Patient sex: F
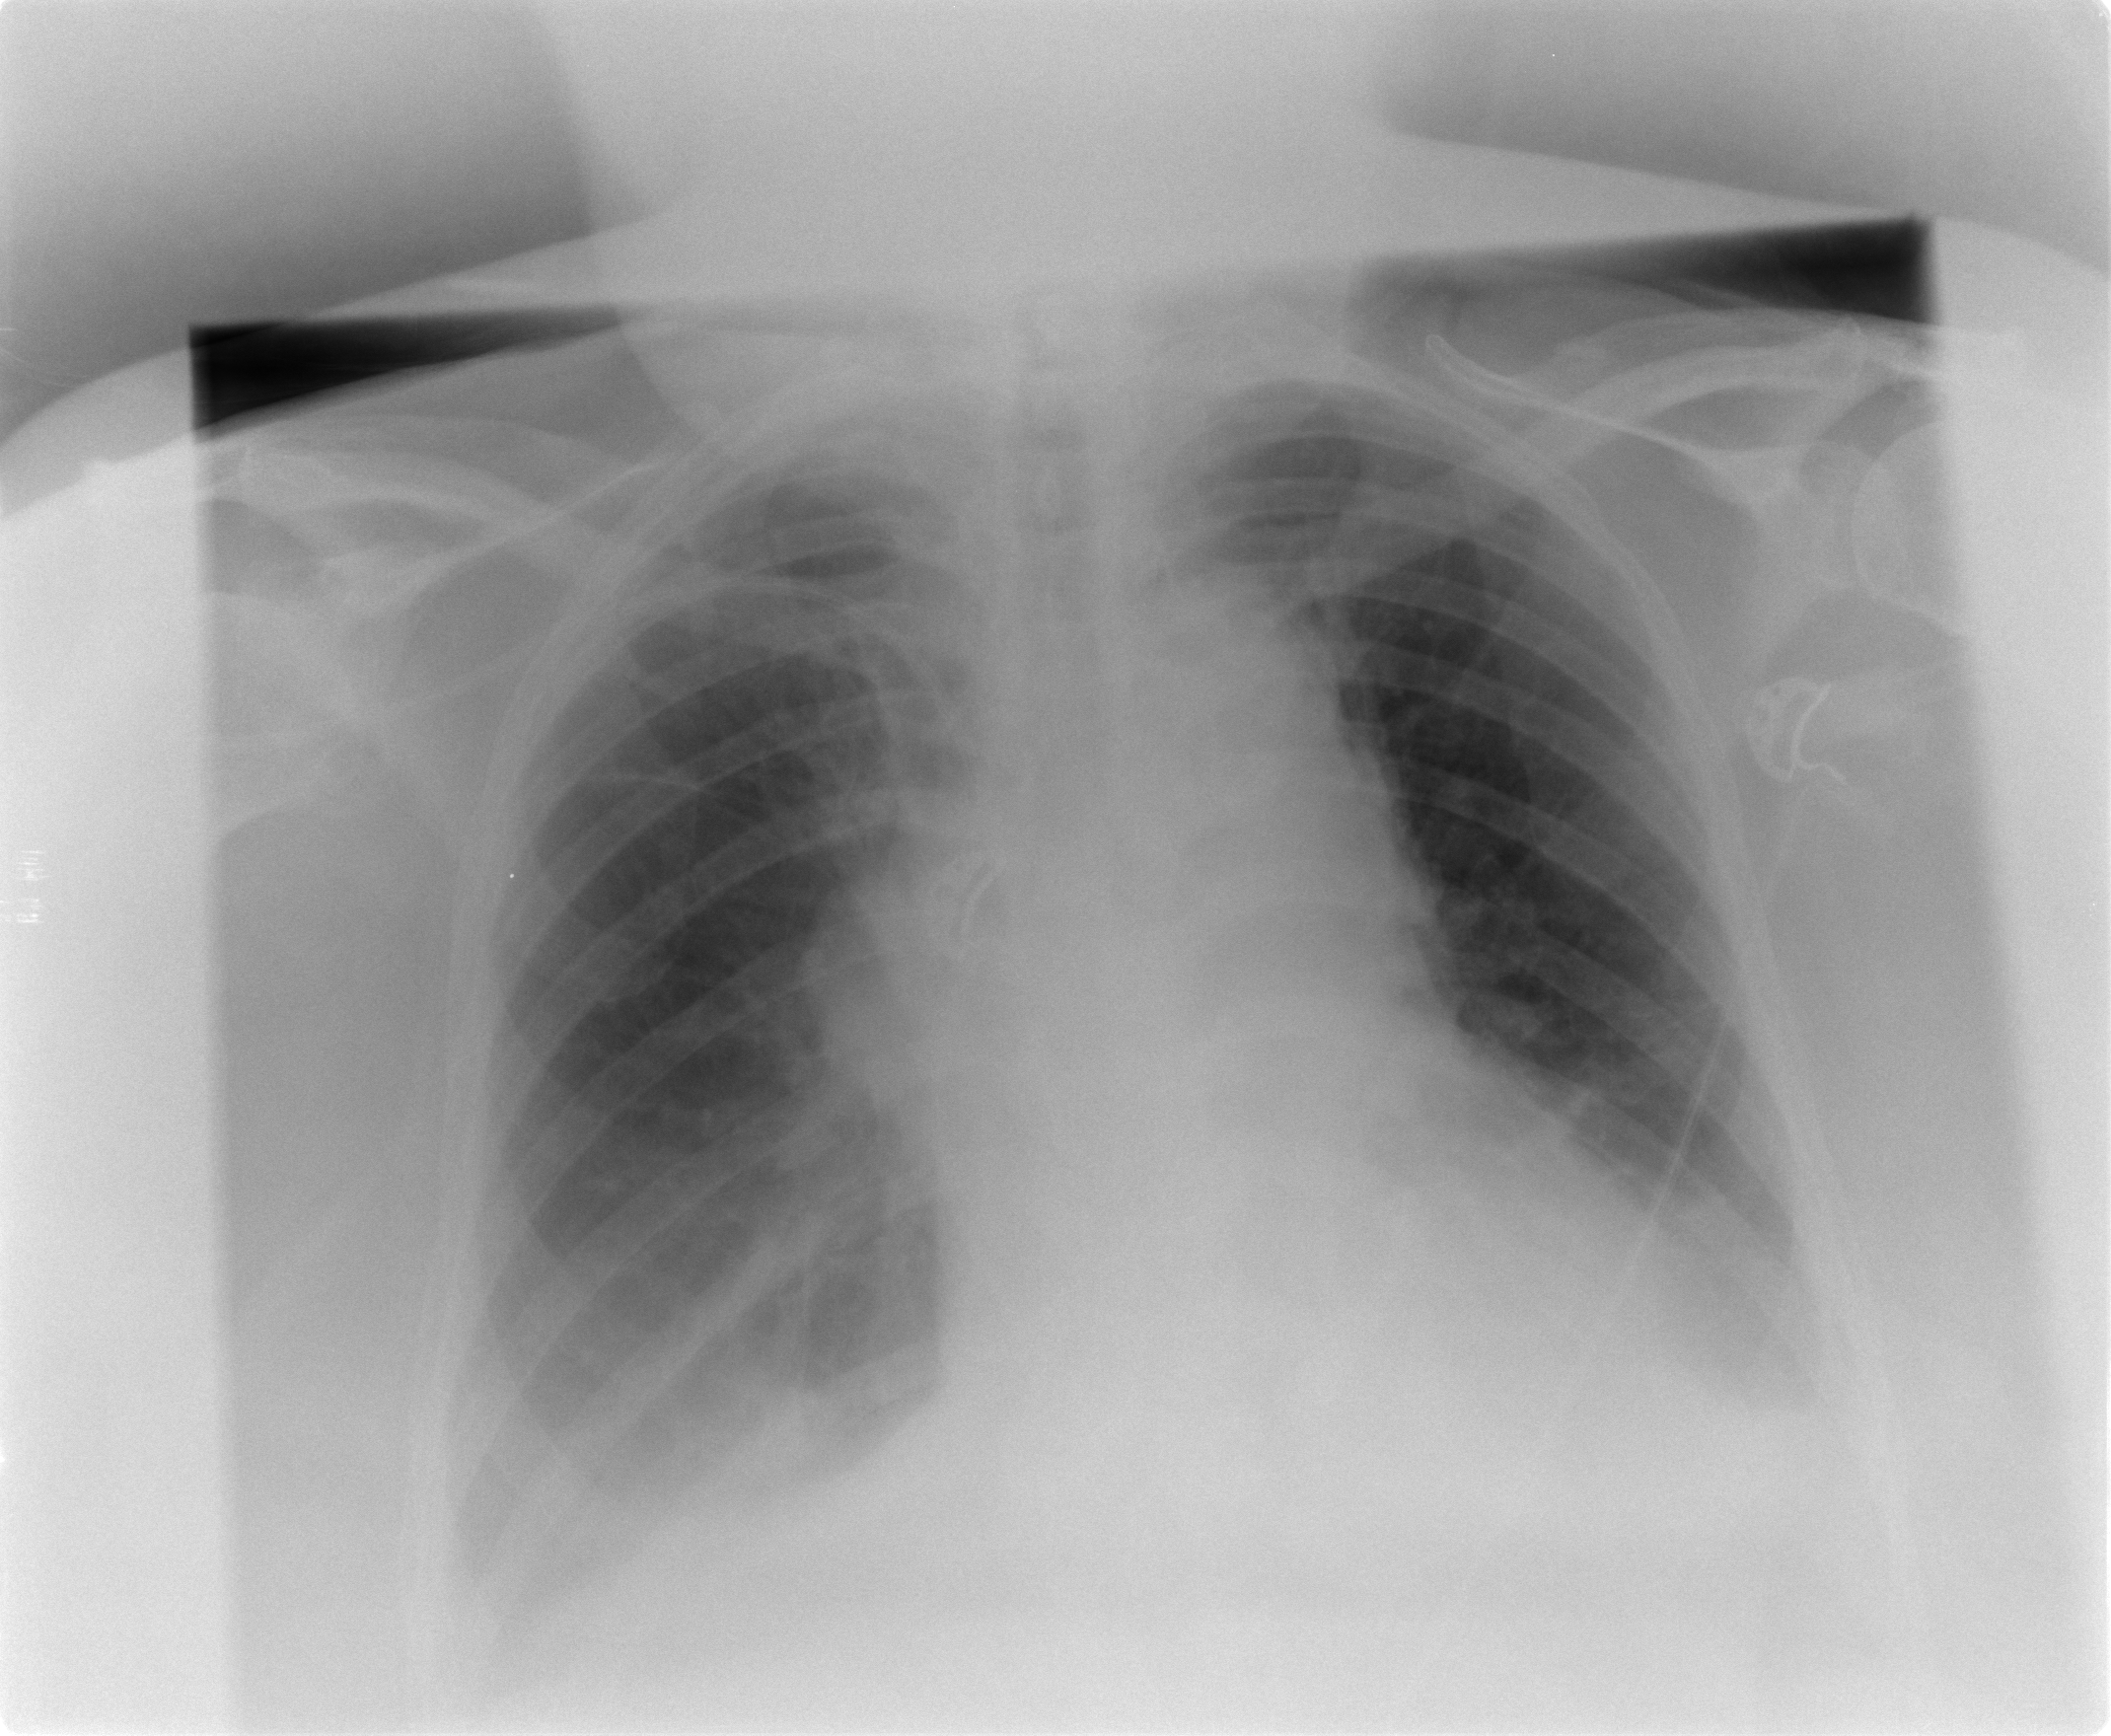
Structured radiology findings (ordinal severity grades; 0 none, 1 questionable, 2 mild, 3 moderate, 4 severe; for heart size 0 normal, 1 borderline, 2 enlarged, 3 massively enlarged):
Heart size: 2
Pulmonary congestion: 0
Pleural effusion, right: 2
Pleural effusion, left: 2
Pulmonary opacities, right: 0
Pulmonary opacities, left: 0
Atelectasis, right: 0
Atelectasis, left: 0